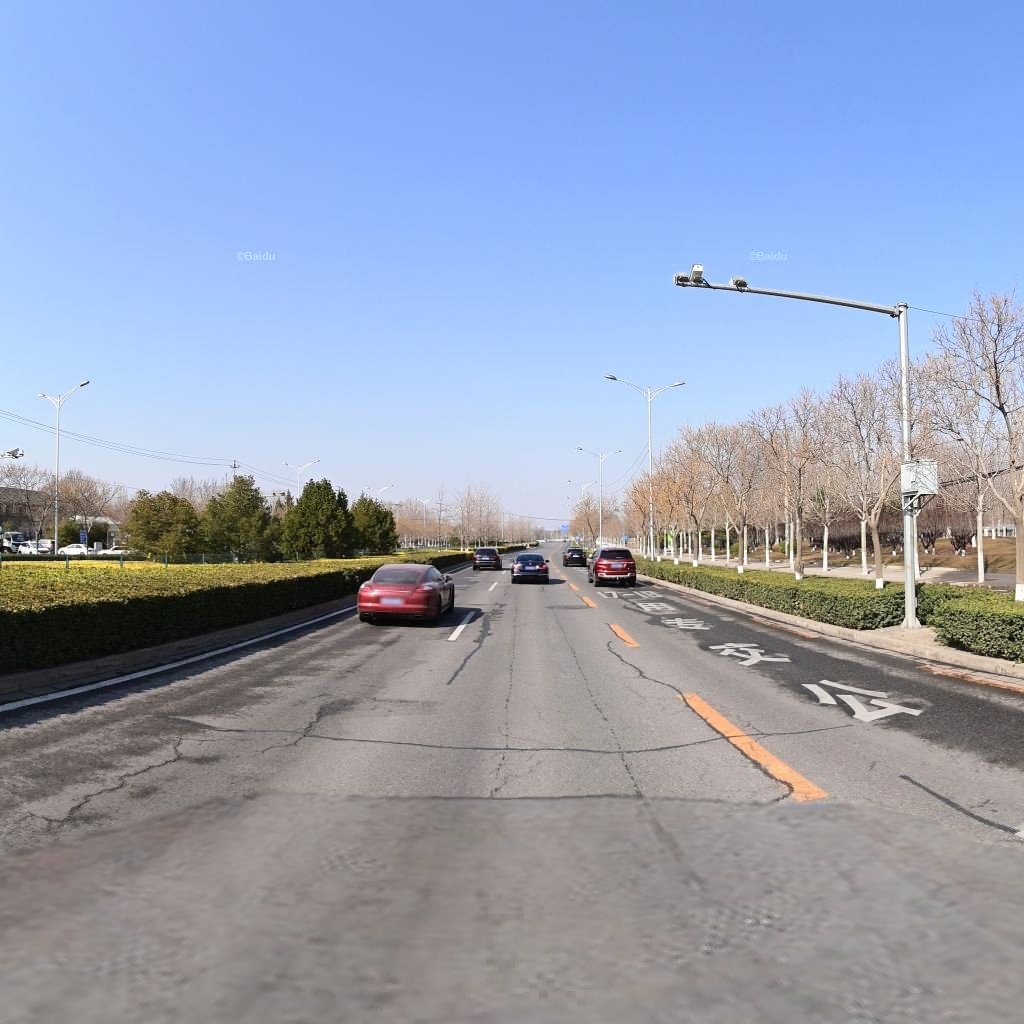
Region: Haidian
Road damage annotations: longitudinal patch, longitudinal patch, longitudinal patch, longitudinal patch, longitudinal patch, longitudinal crack, longitudinal crack, transverse patch